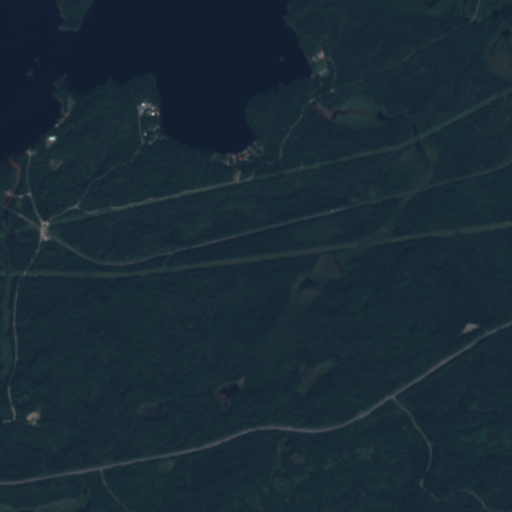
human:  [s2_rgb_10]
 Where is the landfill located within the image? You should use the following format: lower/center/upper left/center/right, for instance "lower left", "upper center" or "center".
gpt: The landfill is located in the lower left of the image.
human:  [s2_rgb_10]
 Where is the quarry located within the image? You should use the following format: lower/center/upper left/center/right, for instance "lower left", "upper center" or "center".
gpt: The quarry is located in the lower left of the image.
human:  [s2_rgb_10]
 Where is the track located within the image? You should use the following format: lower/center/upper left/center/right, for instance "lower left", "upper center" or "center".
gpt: There is no track in the image.